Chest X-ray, PA view. Patient: 50 years old, sex M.
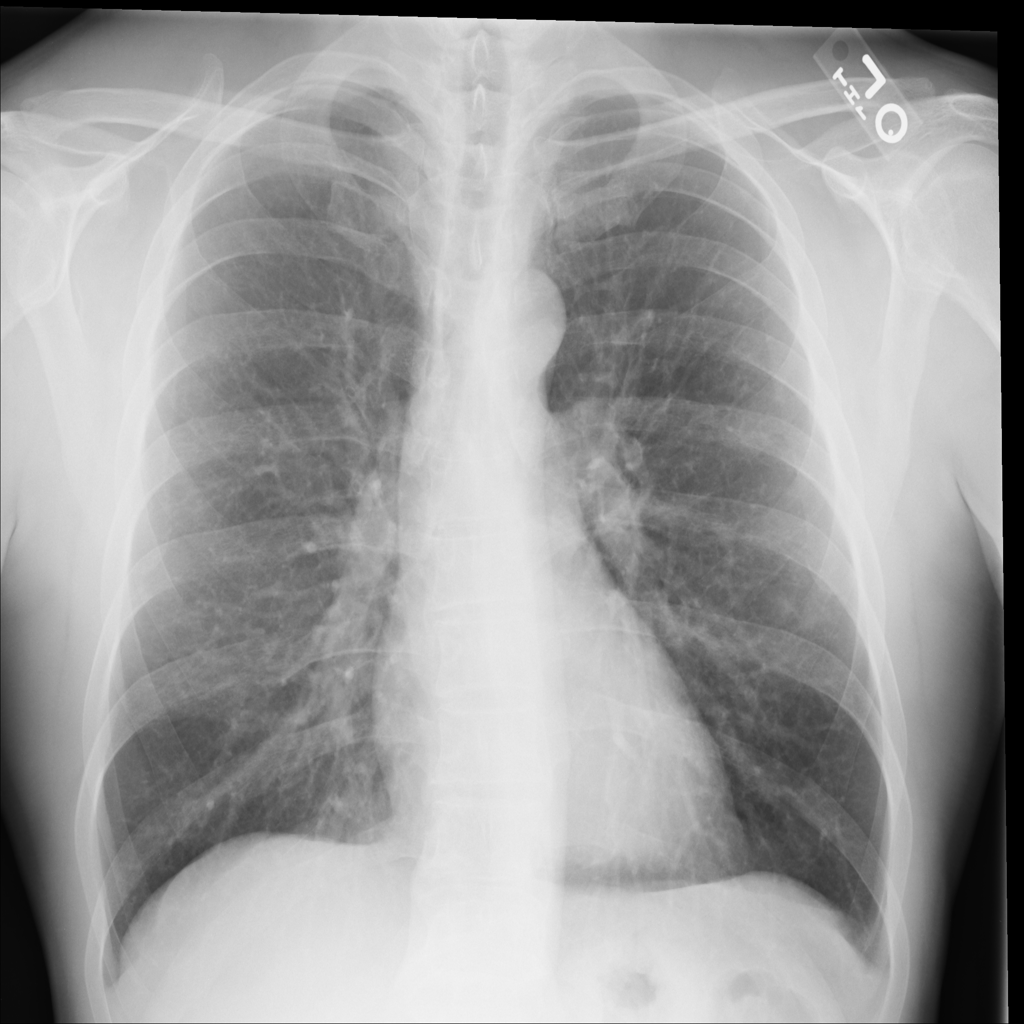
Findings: No Finding